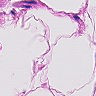
Metastatic tissue present: no